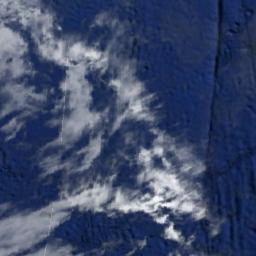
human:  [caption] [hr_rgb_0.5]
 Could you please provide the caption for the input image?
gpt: The white cloud is above blue sea .

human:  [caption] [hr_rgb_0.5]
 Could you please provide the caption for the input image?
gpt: A thin cloud floated over the sea .

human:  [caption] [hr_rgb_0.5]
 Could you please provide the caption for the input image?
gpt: Sparse white clouds on the blue sea .

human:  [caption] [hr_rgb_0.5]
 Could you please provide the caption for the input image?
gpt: The stratocumulus are located above the surface of the sea .

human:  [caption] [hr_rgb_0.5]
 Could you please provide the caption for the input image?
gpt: There are a few pieces of white clouds over a blue sea .